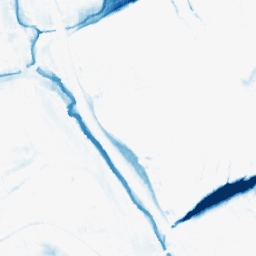
Category: morphological
Decomposition family: morphological_ellipse
Decomposition parameters: operation: closing
width: 30
height: 10
Upsampling method: regularized
Upsampling parameters: scale: 4
lambda_reg: 0.001
Upsampling scale: 4